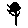
Label: tree